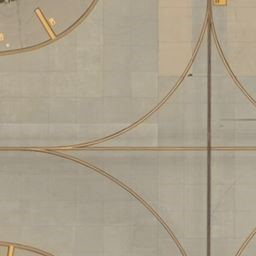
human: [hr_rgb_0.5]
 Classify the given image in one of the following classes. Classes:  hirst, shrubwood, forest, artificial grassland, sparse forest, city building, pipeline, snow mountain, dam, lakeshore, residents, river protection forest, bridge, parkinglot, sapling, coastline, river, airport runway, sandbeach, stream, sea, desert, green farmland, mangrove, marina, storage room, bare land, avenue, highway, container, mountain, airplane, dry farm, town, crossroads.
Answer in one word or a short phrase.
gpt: airport runway